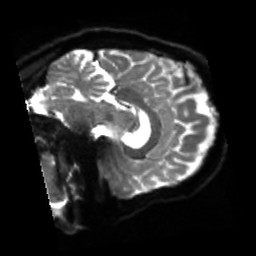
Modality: sbref
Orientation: sagittal
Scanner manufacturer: siemens
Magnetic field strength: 3 T
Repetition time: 4 s
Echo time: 0.0594 s